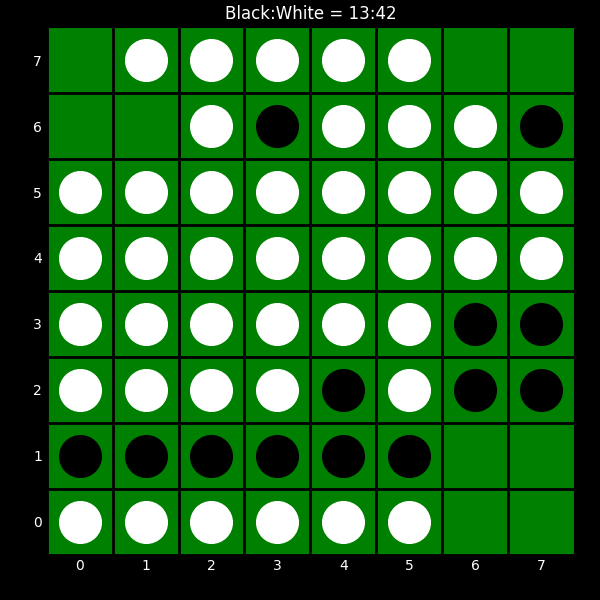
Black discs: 13
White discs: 42